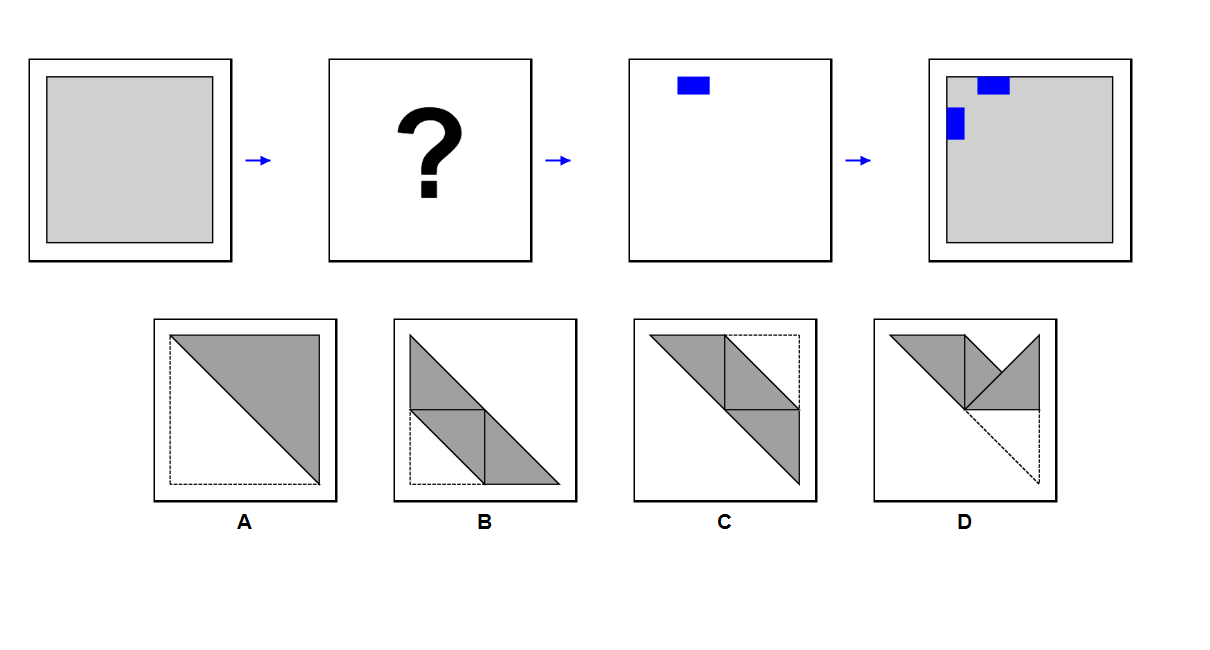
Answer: B